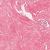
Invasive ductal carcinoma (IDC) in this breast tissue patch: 0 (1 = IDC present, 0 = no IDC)